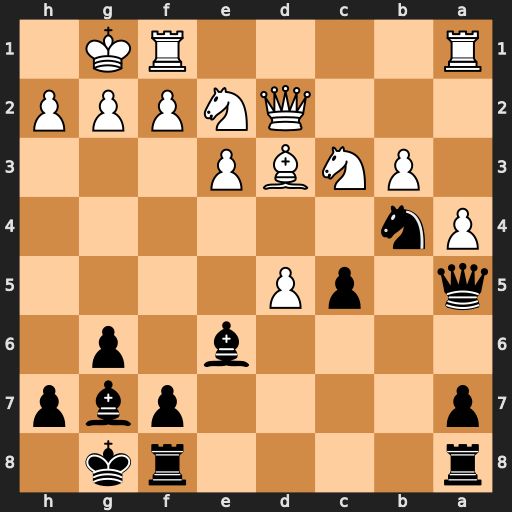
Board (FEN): r4rk1/p4pbp/4b1p1/q1pP4/Pn6/1PNBP3/3QNPPP/R4RK1
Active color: b
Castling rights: -
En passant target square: -
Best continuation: Nxd5 Ne4 Qxd2